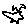
Label: star